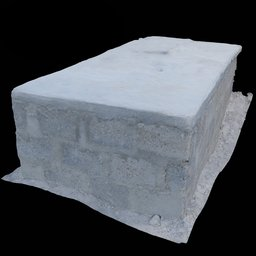
Label: architecture